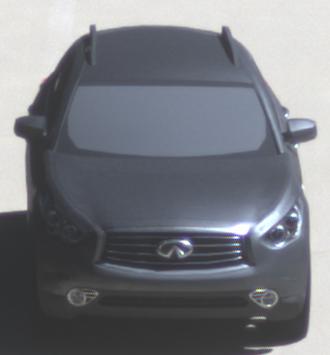
Make: Infiniti
Model: FX 37
Detailed model: FX (S51)
Model produced from: 2012/07
Model produced until: 2013/10
Doors: 5
Color: gray
Road condition: dry road
Daytime: midday
Contrast: high contrast